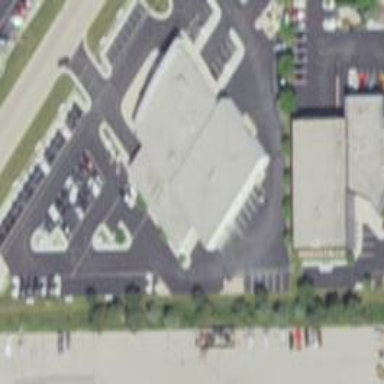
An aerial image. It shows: Retail building with car shop.